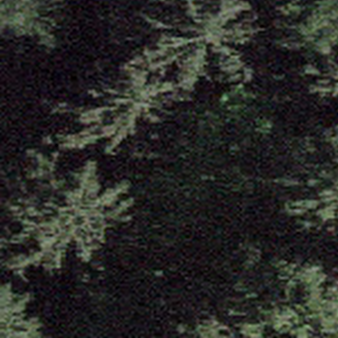
Label: other